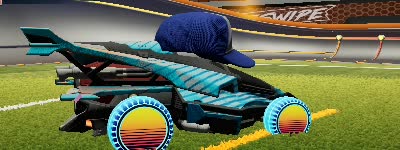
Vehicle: aftershock